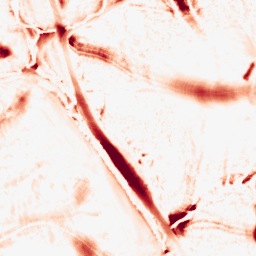
Category: morphological
Decomposition family: morphological
Decomposition parameters: operation: opening
size: 20
Upsampling method: linear_exact
Upsampling parameters: scale: 2
Upsampling scale: 2